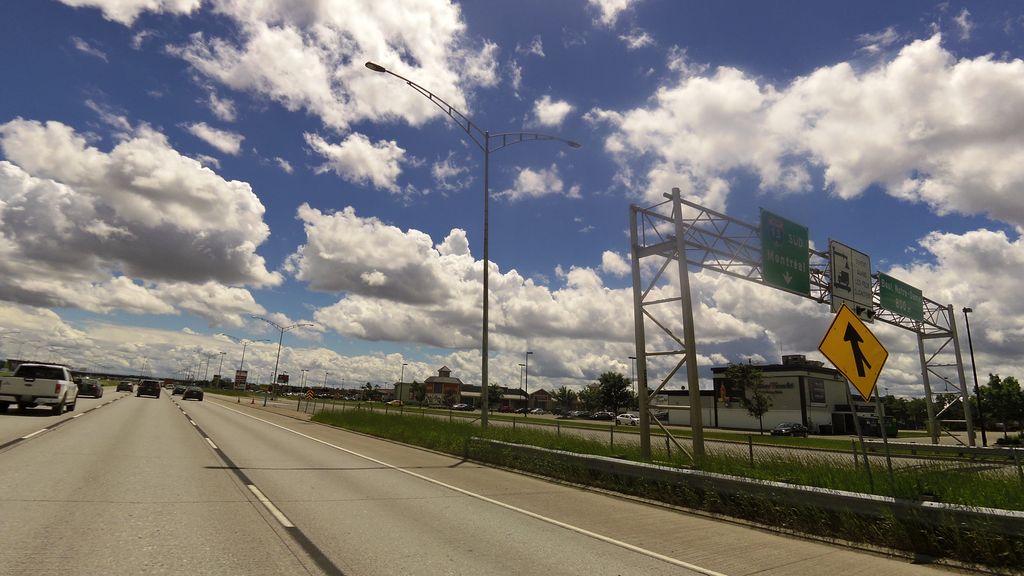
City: montreal